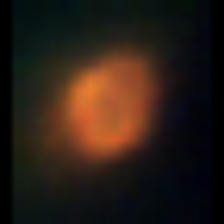
Taxon: NanoPlankton
Group: Other